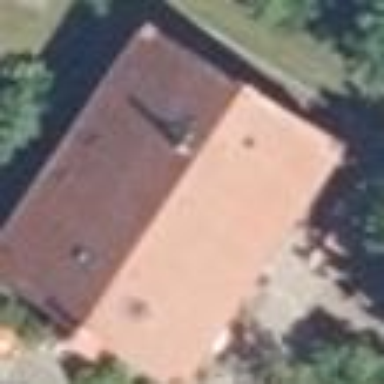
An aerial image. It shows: Building.